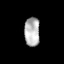
Tissue: lung
Cell type: Others
Senescence score: 0.2413
Nuclear area (px): 425
Mean DAPI intensity: 185.04